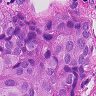
Metastatic tissue present: yes